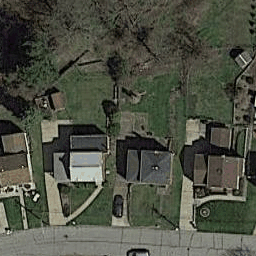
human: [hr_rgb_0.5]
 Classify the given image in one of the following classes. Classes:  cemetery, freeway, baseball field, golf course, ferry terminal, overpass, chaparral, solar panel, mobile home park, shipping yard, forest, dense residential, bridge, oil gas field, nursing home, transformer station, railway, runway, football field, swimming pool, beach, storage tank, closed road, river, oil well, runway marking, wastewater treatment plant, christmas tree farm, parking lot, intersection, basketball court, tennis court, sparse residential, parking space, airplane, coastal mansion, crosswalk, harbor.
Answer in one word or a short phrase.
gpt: sparse residential